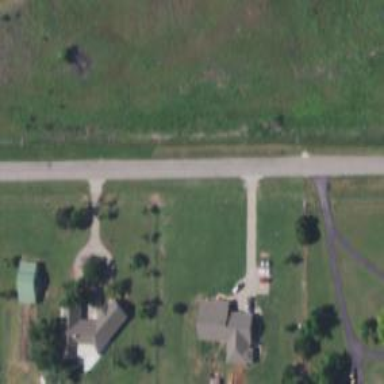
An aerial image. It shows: Driveway.